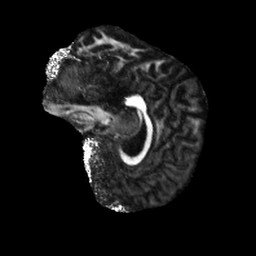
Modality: FA
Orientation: sagittal
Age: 26
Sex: female
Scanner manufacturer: siemens
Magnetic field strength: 6.98 T
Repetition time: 7.776 s
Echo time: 0.076 s